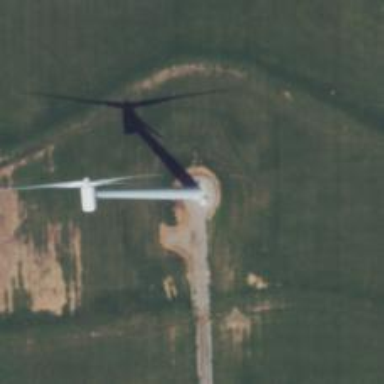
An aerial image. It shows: Industrial building with wind power generator. The generator is horizontal axis wind turbine.